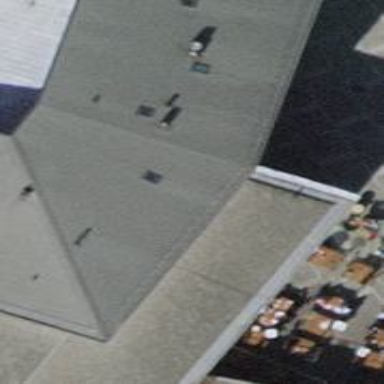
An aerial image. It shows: Restaurant.